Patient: sex M, age 38
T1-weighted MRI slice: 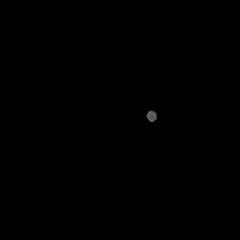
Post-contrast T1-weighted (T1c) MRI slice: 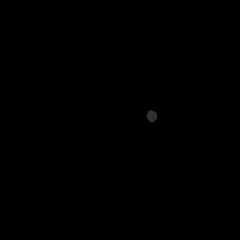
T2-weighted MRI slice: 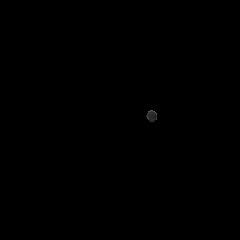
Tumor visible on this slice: no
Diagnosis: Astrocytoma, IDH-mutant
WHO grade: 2